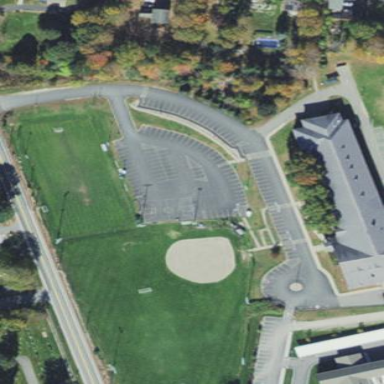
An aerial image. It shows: School.